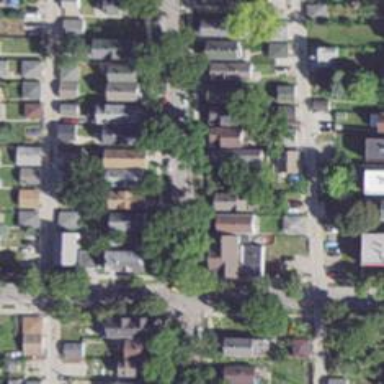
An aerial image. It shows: Neighborhood.